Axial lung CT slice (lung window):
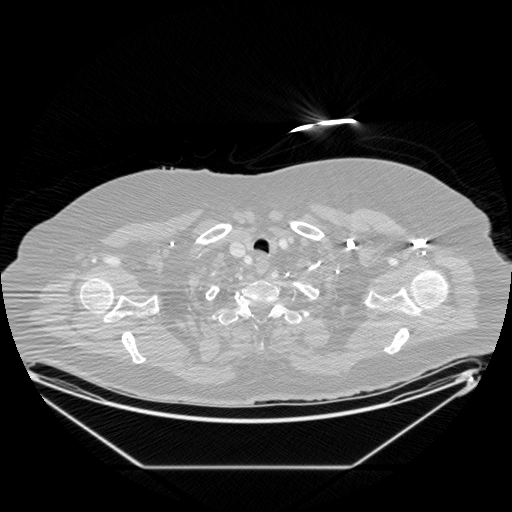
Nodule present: no